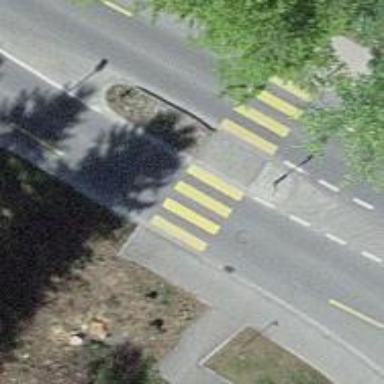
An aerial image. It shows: Crossing on the road.